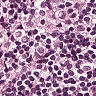
Metastatic tissue present: no